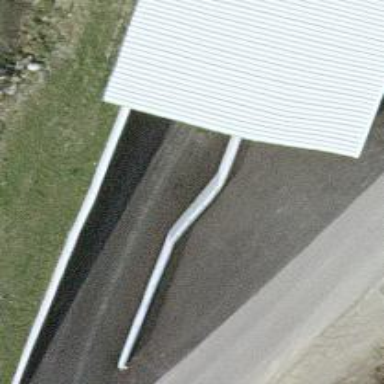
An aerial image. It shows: Retaining wall.